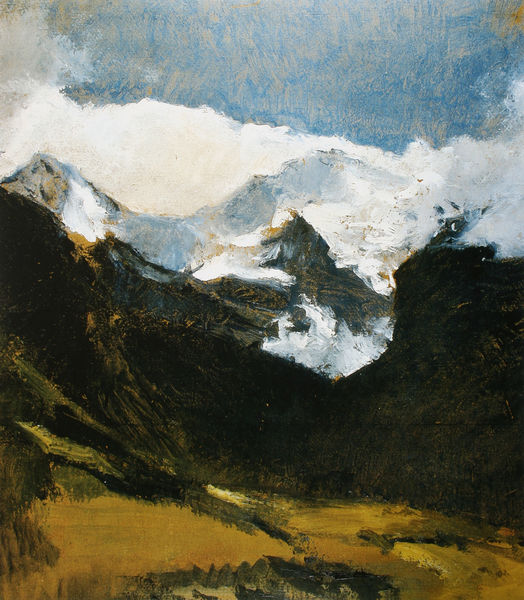
Titel: Die Jungfrau
Künstler: Clara von Rappard
Institution: Privatbesitz
Schlagwörter: berg, blau, dunkel, felsen, gemälde, gestein, himmel, schatten, wasser, weiß, wolken, bäume, gelb, grün, impressionismus, landschaft, ocker, braun, grau, hell, licht, schwarz, eis, gras, rasen, schnee, weg, wiese, wolke, beige, expressionismus, malerei, wand, spitze, weit, öl, ebene, feld, felder, kalt, natur, weide, pastos, sonne, wiesen, gold, tal, wald, anhöhe, bewölkt, abhang, berge, fels, gebirge, gipfel, gletscher, hang, kamm, dorf, farbe, hellgrün, nebel, vegetation, alm, berglandschaft, geröll, massiv, schlucht, herbst, winter, idylle, romantik, impressionistisch, impression, landschafdt, alpen, bergspitze, wälder, jungfrau, täler, pinsel, pinselstrich, dramatik, mönch, wolkne, schneebedeckt, gebirgslandschaft, bergrücken, hänge, tempera, bergwiese, matten, bewaldung, waöd, wiede, hochebene, nebek, talkessel, blau grün, watten, kühle farben, koppe, kähle farben